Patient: sex F, age 59
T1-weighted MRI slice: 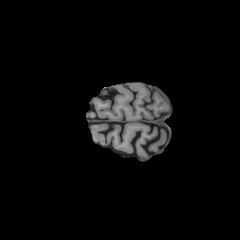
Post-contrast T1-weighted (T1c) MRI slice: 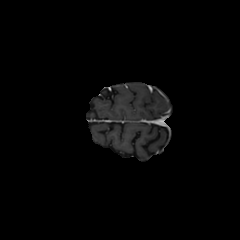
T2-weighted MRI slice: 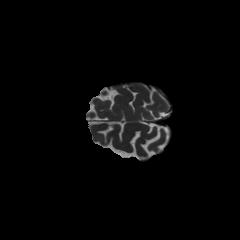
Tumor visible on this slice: no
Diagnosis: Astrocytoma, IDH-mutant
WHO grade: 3